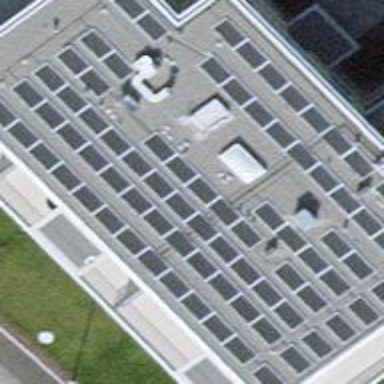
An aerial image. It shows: Solar photovoltaic panel generator.